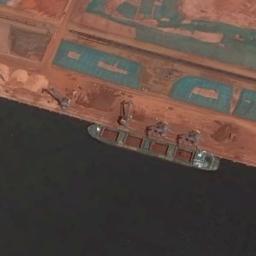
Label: ship